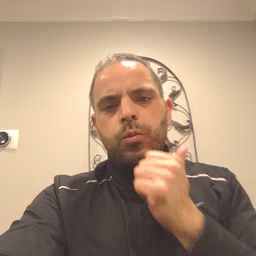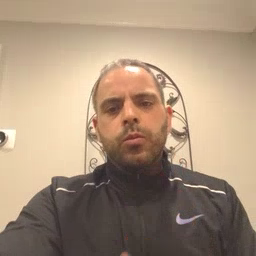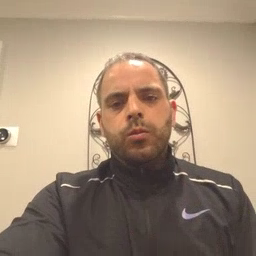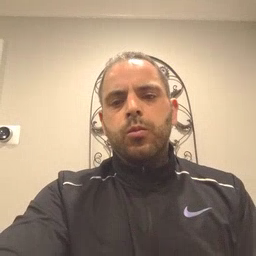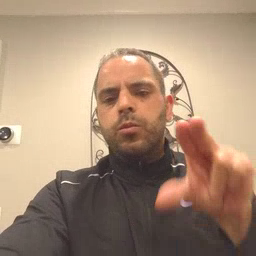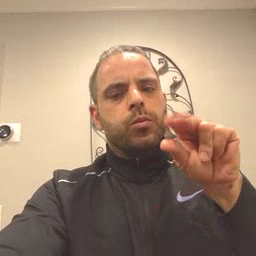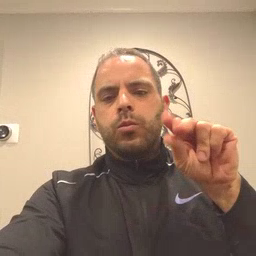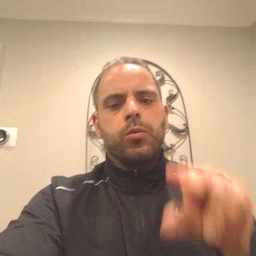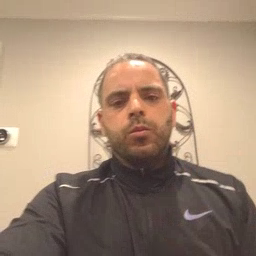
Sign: no